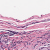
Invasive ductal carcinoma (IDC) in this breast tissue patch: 0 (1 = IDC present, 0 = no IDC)